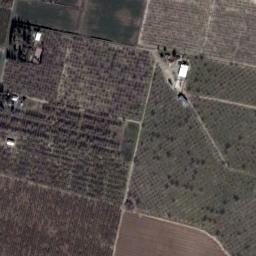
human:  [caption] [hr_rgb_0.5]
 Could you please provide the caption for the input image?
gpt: Several rectangular farmlands of different sizes are neatly arranged on the ground .

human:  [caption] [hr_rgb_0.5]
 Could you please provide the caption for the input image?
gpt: There are many crops in rectangular farmlands .

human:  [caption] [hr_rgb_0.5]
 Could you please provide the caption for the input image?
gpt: There are some green and bare rectangular farmland .

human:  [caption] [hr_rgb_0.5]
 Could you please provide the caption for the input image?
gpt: Several neatly arranged green and brown mixed-sized rectangular farmlands with buildings in the field .

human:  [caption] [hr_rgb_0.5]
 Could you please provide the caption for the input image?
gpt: There are some brown rectangular farmlands .